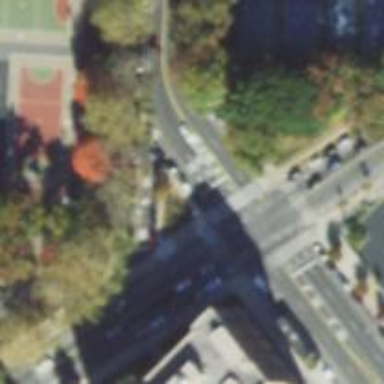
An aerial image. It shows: Footway that serves as traffic island.